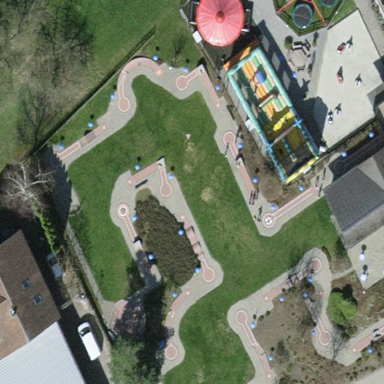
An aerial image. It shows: Miniature golf course.